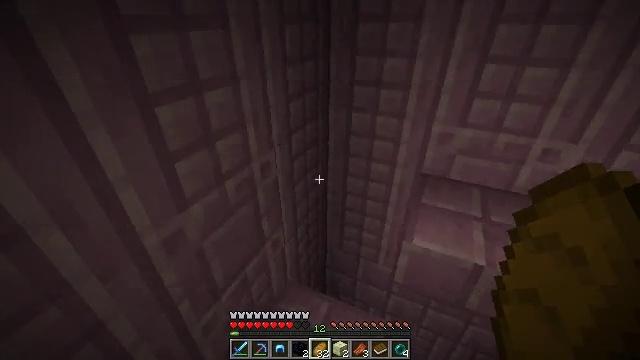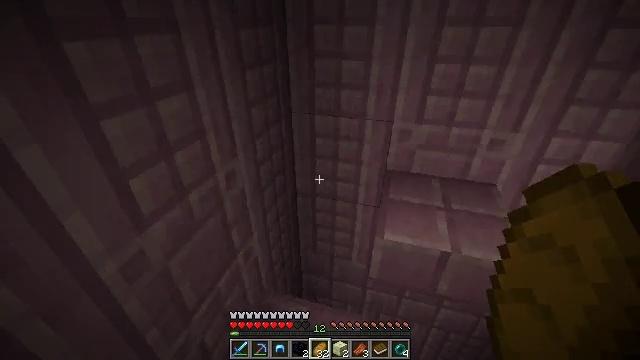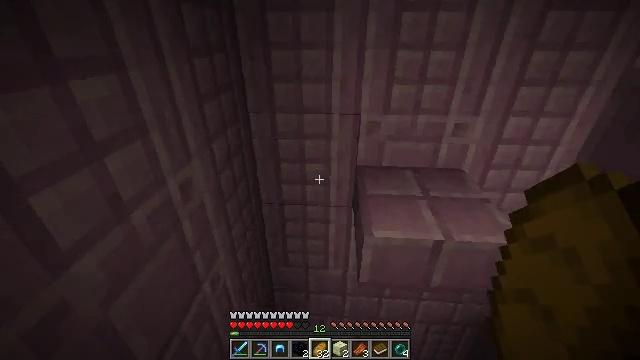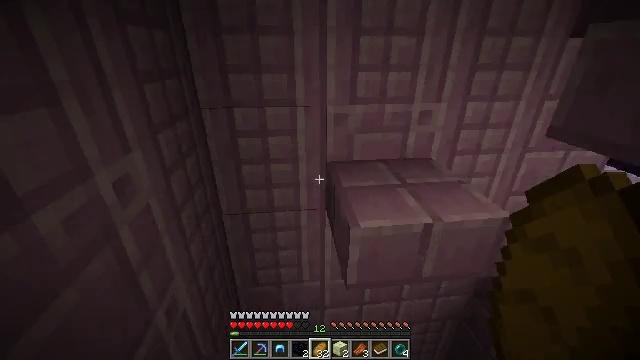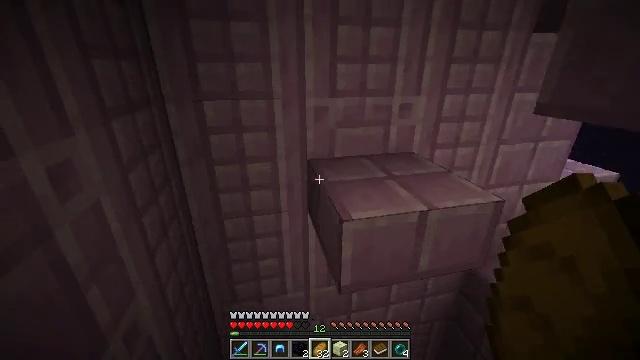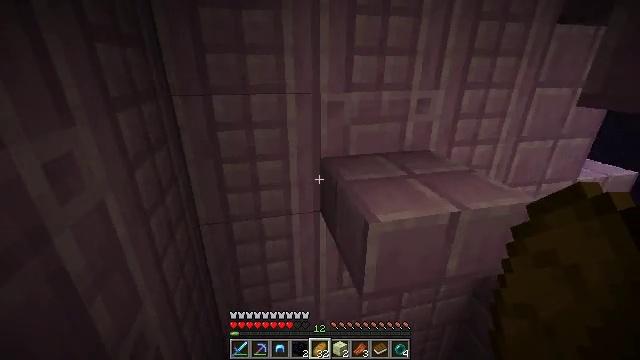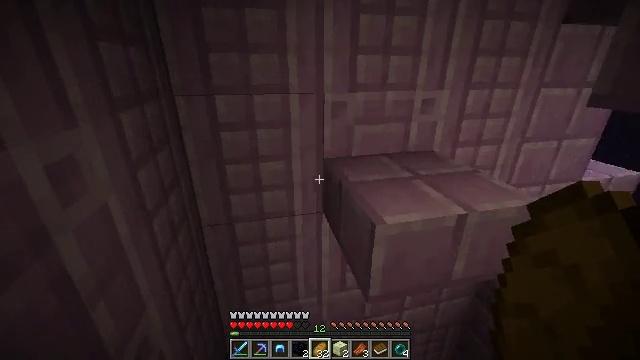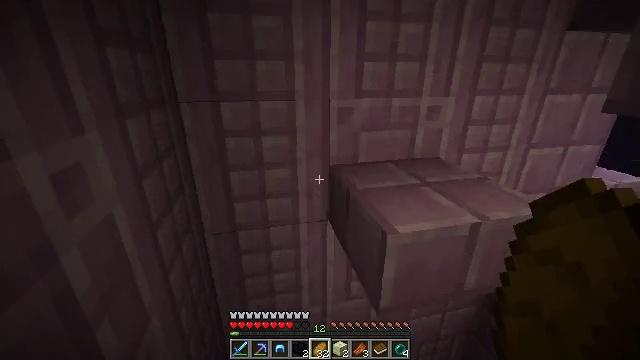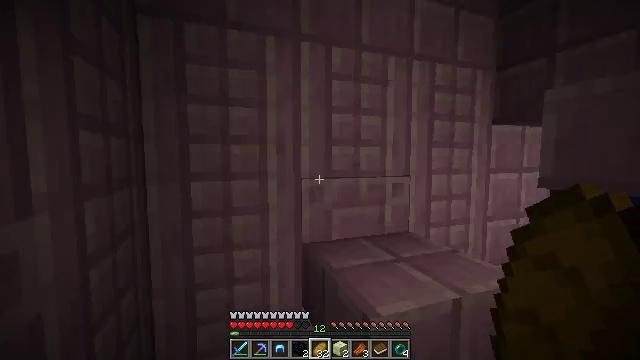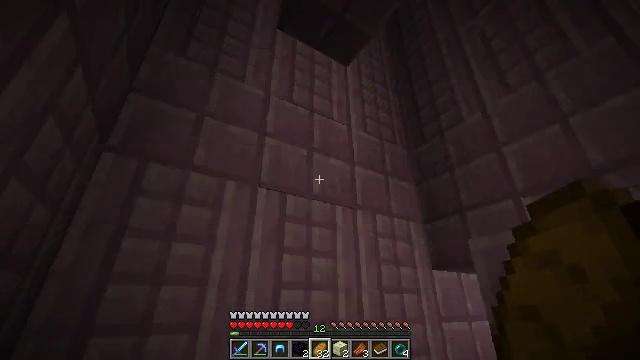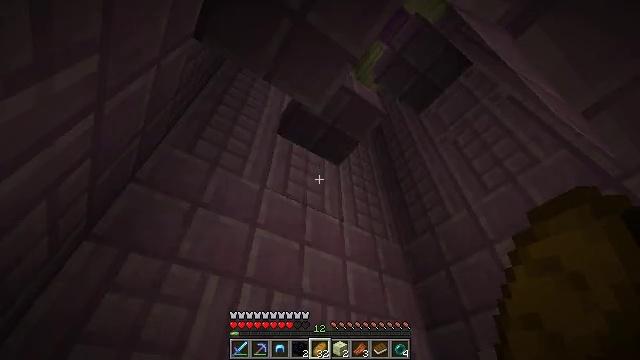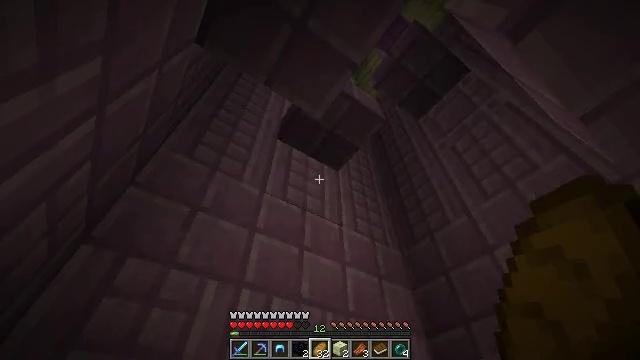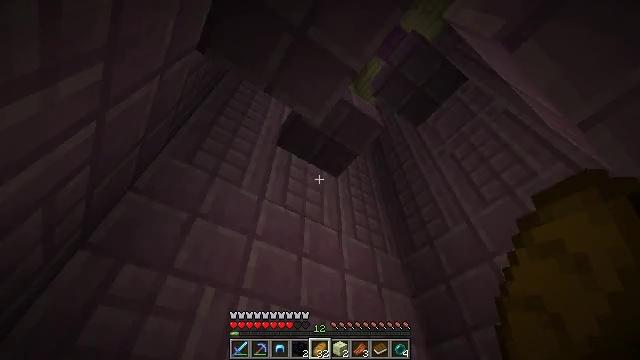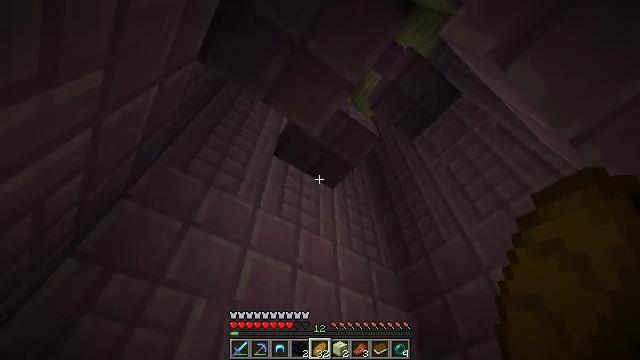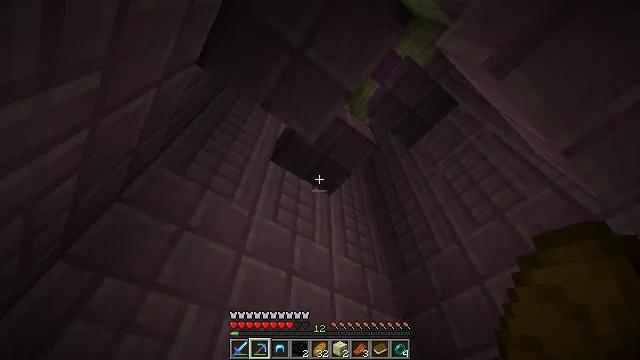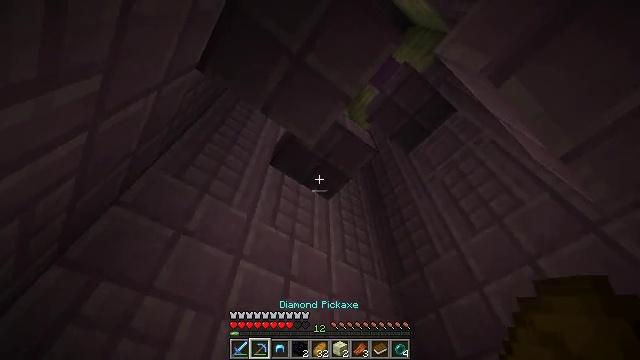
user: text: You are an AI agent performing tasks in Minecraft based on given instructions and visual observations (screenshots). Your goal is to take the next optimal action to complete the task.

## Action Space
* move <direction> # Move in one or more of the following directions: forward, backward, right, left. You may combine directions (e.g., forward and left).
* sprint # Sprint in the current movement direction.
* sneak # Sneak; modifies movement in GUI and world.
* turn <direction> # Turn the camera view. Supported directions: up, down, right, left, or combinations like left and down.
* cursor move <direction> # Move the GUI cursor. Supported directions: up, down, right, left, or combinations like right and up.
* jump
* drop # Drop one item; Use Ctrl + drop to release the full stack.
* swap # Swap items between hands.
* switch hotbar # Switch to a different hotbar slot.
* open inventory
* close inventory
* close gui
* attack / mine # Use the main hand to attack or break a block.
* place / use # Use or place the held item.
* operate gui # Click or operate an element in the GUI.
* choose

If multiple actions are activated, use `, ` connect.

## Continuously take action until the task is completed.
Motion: motion action
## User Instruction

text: Collect the purpur slab after breaking it.
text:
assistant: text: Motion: move forward and move left, turn right
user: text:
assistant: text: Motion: move forward, turn right and up
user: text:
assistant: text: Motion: move forward, turn right and up
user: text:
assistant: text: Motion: move forward, turn right and up
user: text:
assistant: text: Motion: no_op
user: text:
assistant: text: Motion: no_op
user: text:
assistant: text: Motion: turn up
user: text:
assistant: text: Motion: turn right and up
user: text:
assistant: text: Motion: turn right and up
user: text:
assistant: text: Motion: turn right and up
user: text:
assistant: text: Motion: turn up
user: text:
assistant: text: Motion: turn up
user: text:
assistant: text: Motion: turn right and up
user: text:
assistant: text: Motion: turn right and up, switch to hotbar 2
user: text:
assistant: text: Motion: turn up, switch to hotbar 2
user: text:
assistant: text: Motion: turn right and up, switch to hotbar 2
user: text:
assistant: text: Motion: turn up
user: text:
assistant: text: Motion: turn right and up
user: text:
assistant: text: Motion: no_op
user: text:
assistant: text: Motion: turn down
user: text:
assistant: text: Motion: turn right and down
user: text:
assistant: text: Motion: turn down
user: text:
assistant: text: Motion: turn down
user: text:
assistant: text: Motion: no_op
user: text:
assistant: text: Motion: turn left and down
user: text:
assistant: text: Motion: turn left and down
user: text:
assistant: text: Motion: turn left and down
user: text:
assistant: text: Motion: no_op
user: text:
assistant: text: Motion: no_op
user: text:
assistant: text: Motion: move left